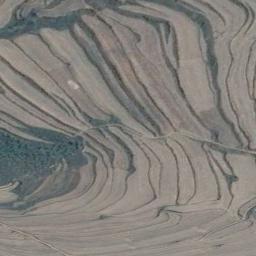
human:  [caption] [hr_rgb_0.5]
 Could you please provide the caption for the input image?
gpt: A large layer of brown and green mixed terraces .

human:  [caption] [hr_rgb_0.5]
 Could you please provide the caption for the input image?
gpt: The bare terrace is next to some trees .

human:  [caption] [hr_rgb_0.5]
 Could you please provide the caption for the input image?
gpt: There is a straight path between the terraces .

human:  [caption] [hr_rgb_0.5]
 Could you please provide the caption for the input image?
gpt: Many green plants are on the terrace .

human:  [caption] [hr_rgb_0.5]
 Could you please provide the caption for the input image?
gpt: There are many yellow terraces arranged neatly .